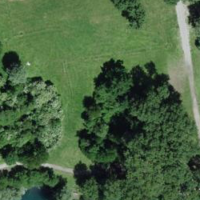
EUNIS habitat code: 44
Species observed at this site:
Sciurus vulgaris